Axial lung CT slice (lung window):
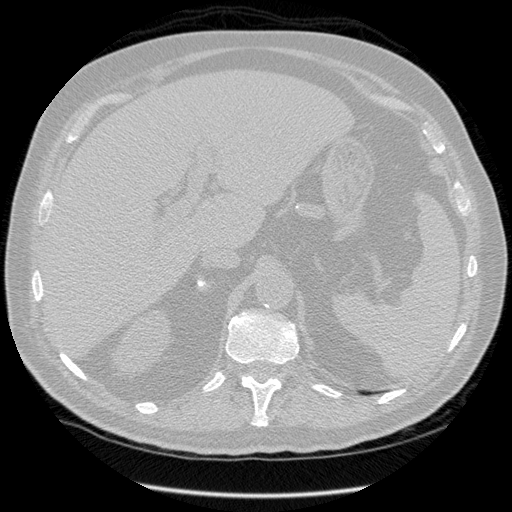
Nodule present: no